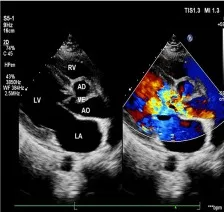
Pre-operative echocardiography. (A) Long-axis view of the left ventricle shows aortic valves thickening and flail motion, and color Doppler shows massive aortic regurgitation.
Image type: radiology (ultrasound)